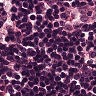
Metastatic tissue present: no